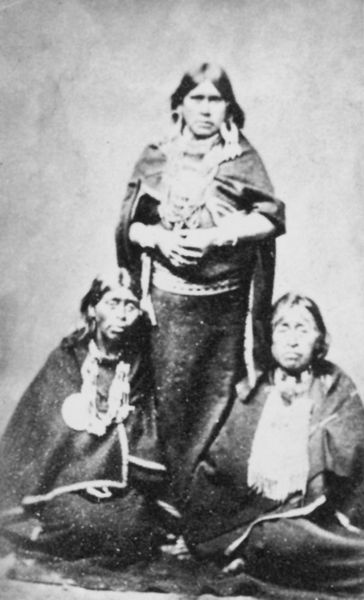
Titel: Cartes de visite mit Indios
Künstler: Argentinischer Photograph
Standort: New York
Institution: Sammlung Hack Hoffenberg
Schlagwörter: dunkel, gruppe, mann, schatten, umhang, weiß, frauen, menschen, sitzen, frau, frisur, grau, haar, hell, licht, männer, ohrring, schmuck, schwarz, blick, leute, alt, gesichter, jung, arm, arme, augen, falten, mensch, stehen, bildnis, hände, portrait, porträt, gewand, haare, mantel, sitzend, stehend, decke, drei, gewänder, ohrringe, saum, frontal, traurig, röcke, zöpfe, kette, amerika, rand, starr, foto, fotografie, schwarz weiß, photo, verschränkt, umhänge, ohringe, ohrschmuck, posierend, drei frauen, tradition, decken, hockend, indianer, ureinwohner, indigen, falken, huren, fotot, passiv, indios, ethnologie, traditionell, zucht, ethnographie, indiander, sioux, portätaufnahme, m, alte fotografie, amreika, traditionall, indianerinnen, zwei sitzen, eine steht in der mitte, zeitzeuge